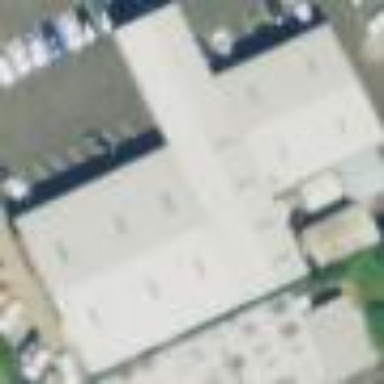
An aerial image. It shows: Building that houses car shop.